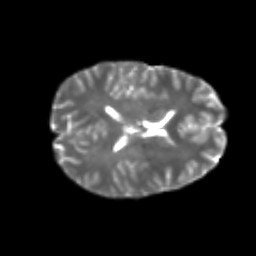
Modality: T2w
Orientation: axial
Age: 24
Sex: female
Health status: healthy
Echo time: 0.074 s